Question: I am doing some css stuff,
Now I have a div tag slimier to this.
'''
<div class="myDivClass">
<img src="some image url">
<h2>Title</h2>
</div>
'''
Now I need to add hover to that div class. What I need to do is When mouse over happening Another image should appear on top of that image,
ie.
But both of them should be displayed and closed image should only appear when mouse over.
CSS :
'''
.myDivClass:hover{
content:url(closed image url);
}
'''
Thanks in advanced..!
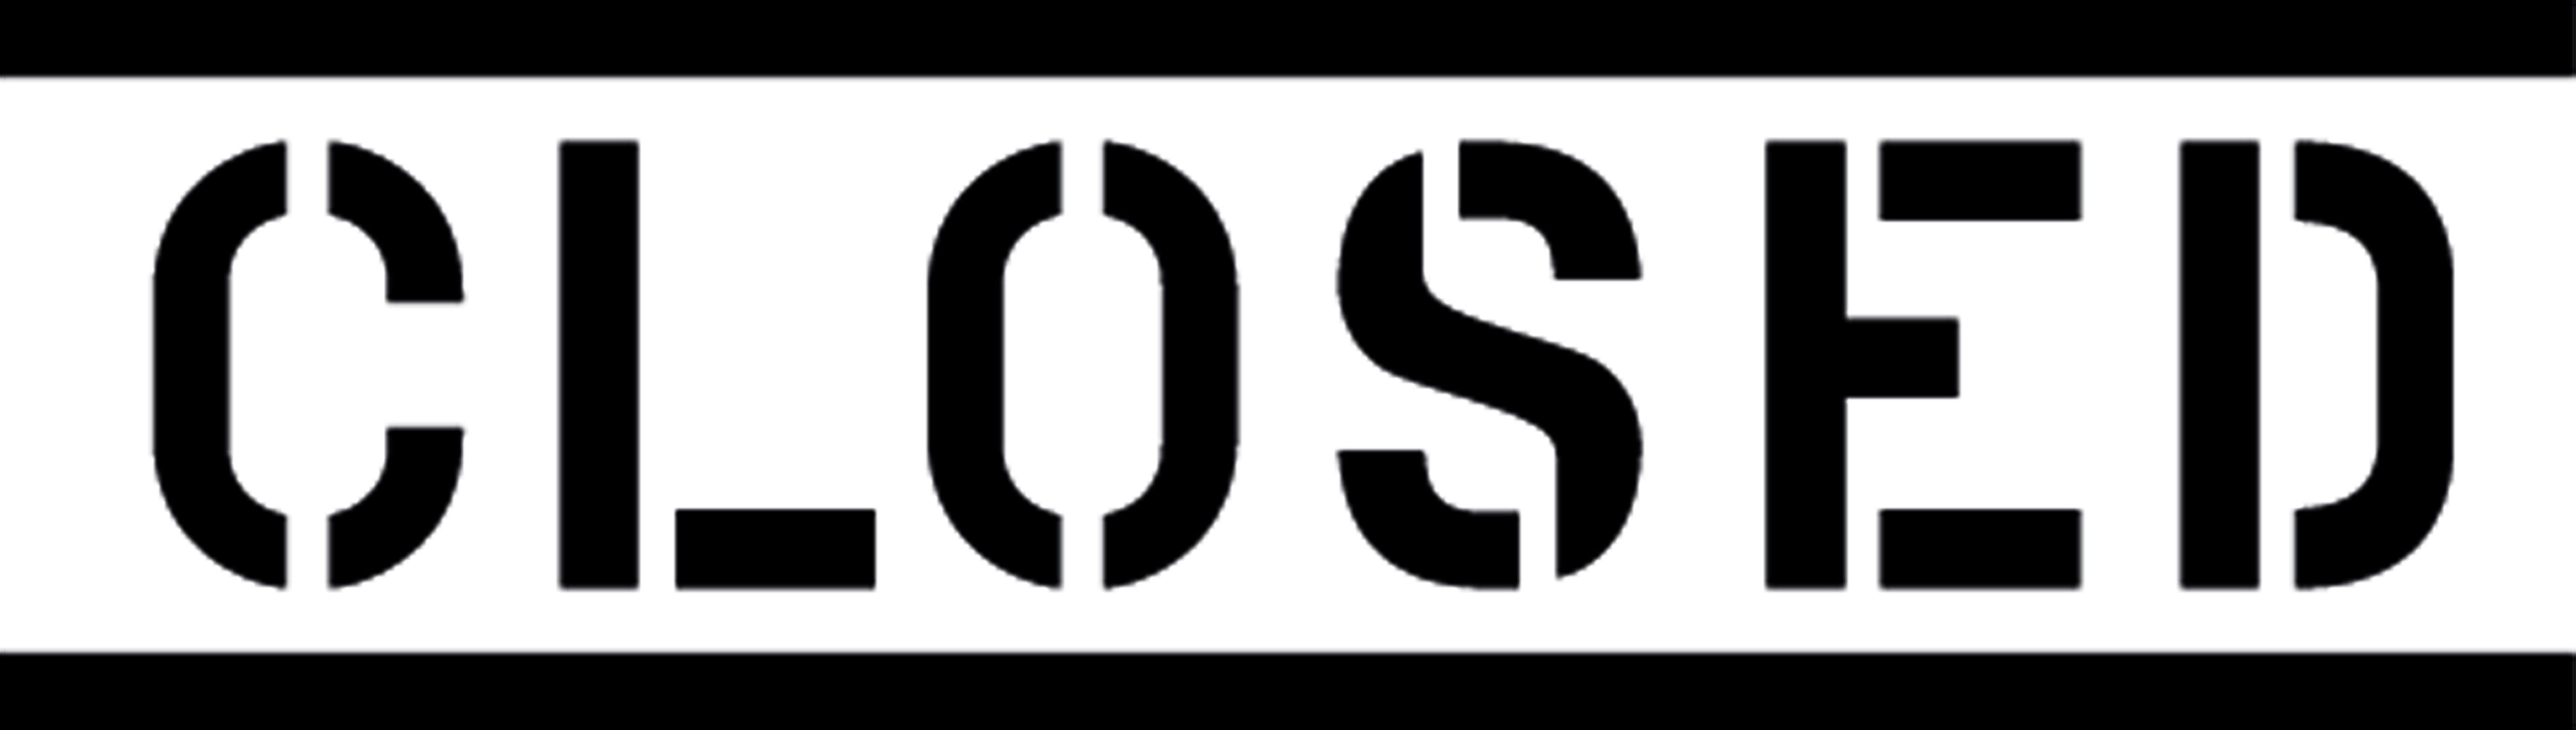
Answer: You need to position your images within the 'div' by making the 'div' itself as relatively positioned.
<URL>
:
'''
<div class="myDivClass">
<img class="baseimg" src="...">
<img class="overlay" src="...">
<h2>Title</h2>
</div>
'''
:
'''
div.myDivClass {
position: relative;
width: 128px;
}
div.myDivClass img.overlay {
position: absolute;
top: 12%;
left: 0px;
display: none;
}
div.myDivClass:hover img.overlay {
display: block;
}
'''
---
## Update: (After Op's Edit)
If you want to do it using a pseudo-element, then also you need to position it.
<URL>
:
'''
<div class="myDivClass">
<img class="baseimg" src="...">
<h2>Title</h2>
</div>
'''
:
'''
div.myDivClass {
position: relative;
width: 128px;
}
div.myDivClass::before {
content: url(...);
position: absolute;
top: 12%; left: 0px;
display: none;
}
div.myDivClass:hover::before {
display: block;
}
'''